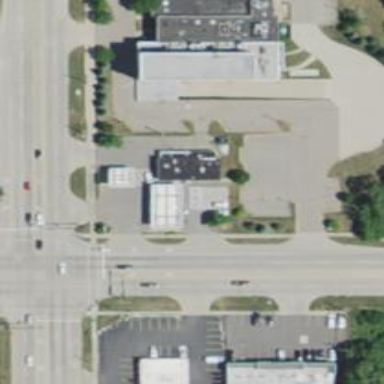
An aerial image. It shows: Convenience shop.